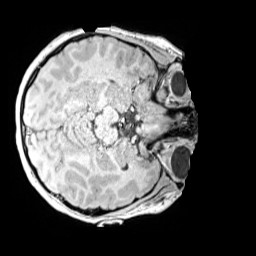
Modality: MP2RAGE
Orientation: axial
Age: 10
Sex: female
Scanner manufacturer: siemens
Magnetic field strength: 3 T
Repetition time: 4 s
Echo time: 0.00299 s